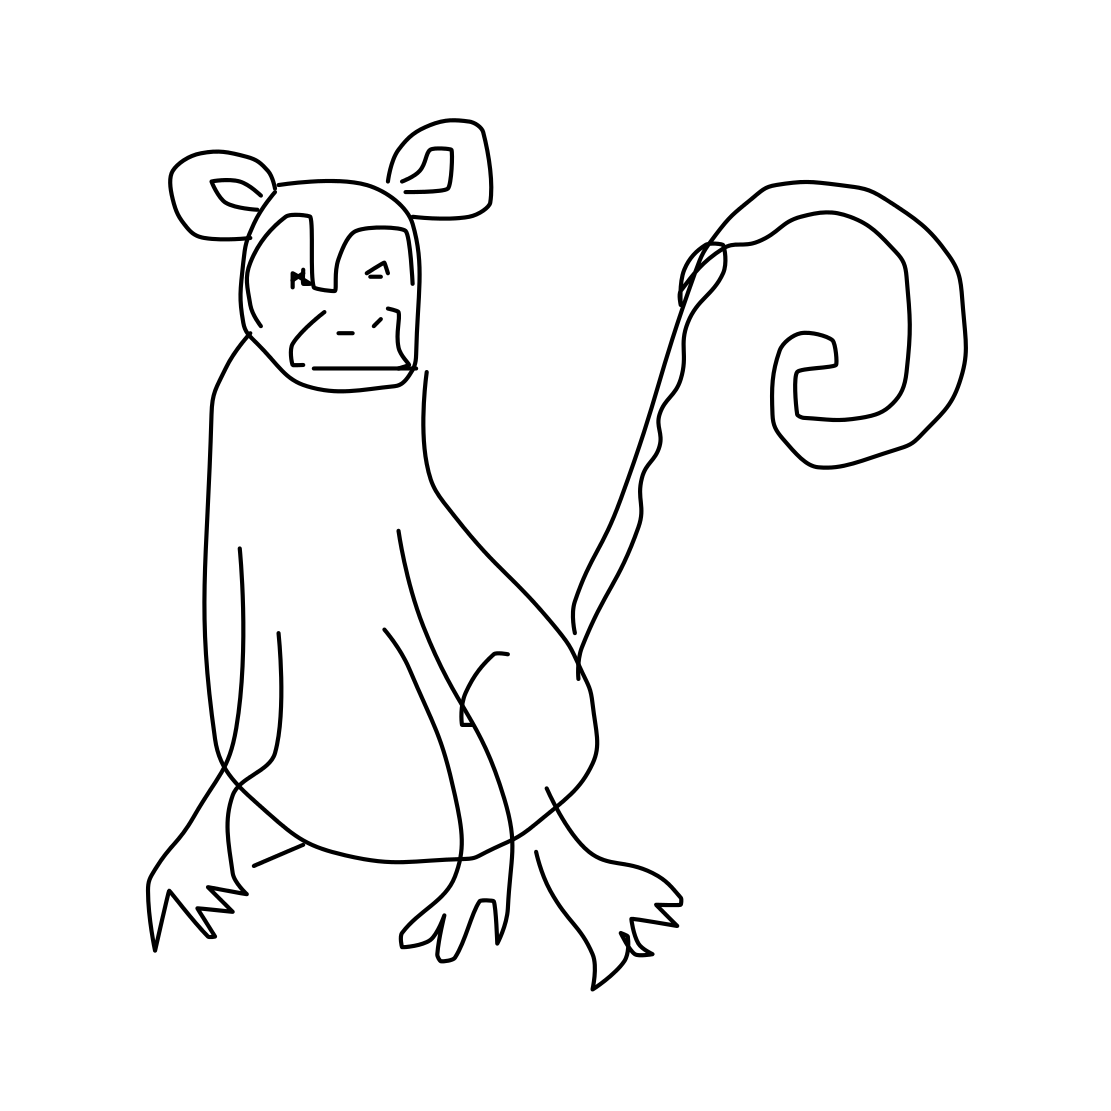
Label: monkey